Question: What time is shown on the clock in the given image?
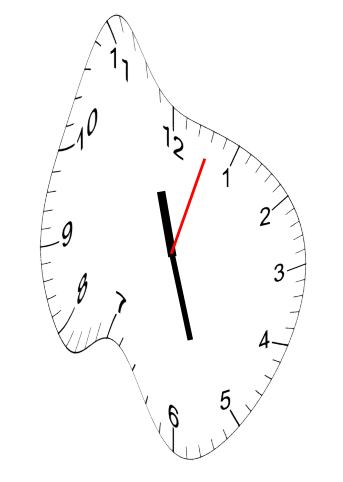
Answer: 11:27:03